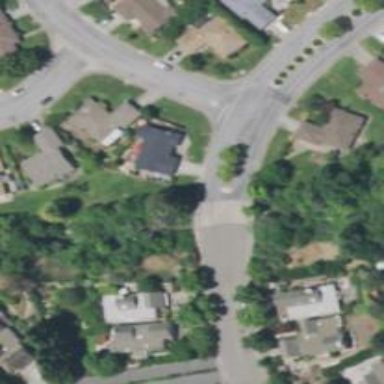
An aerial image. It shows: Residential road with bridge.